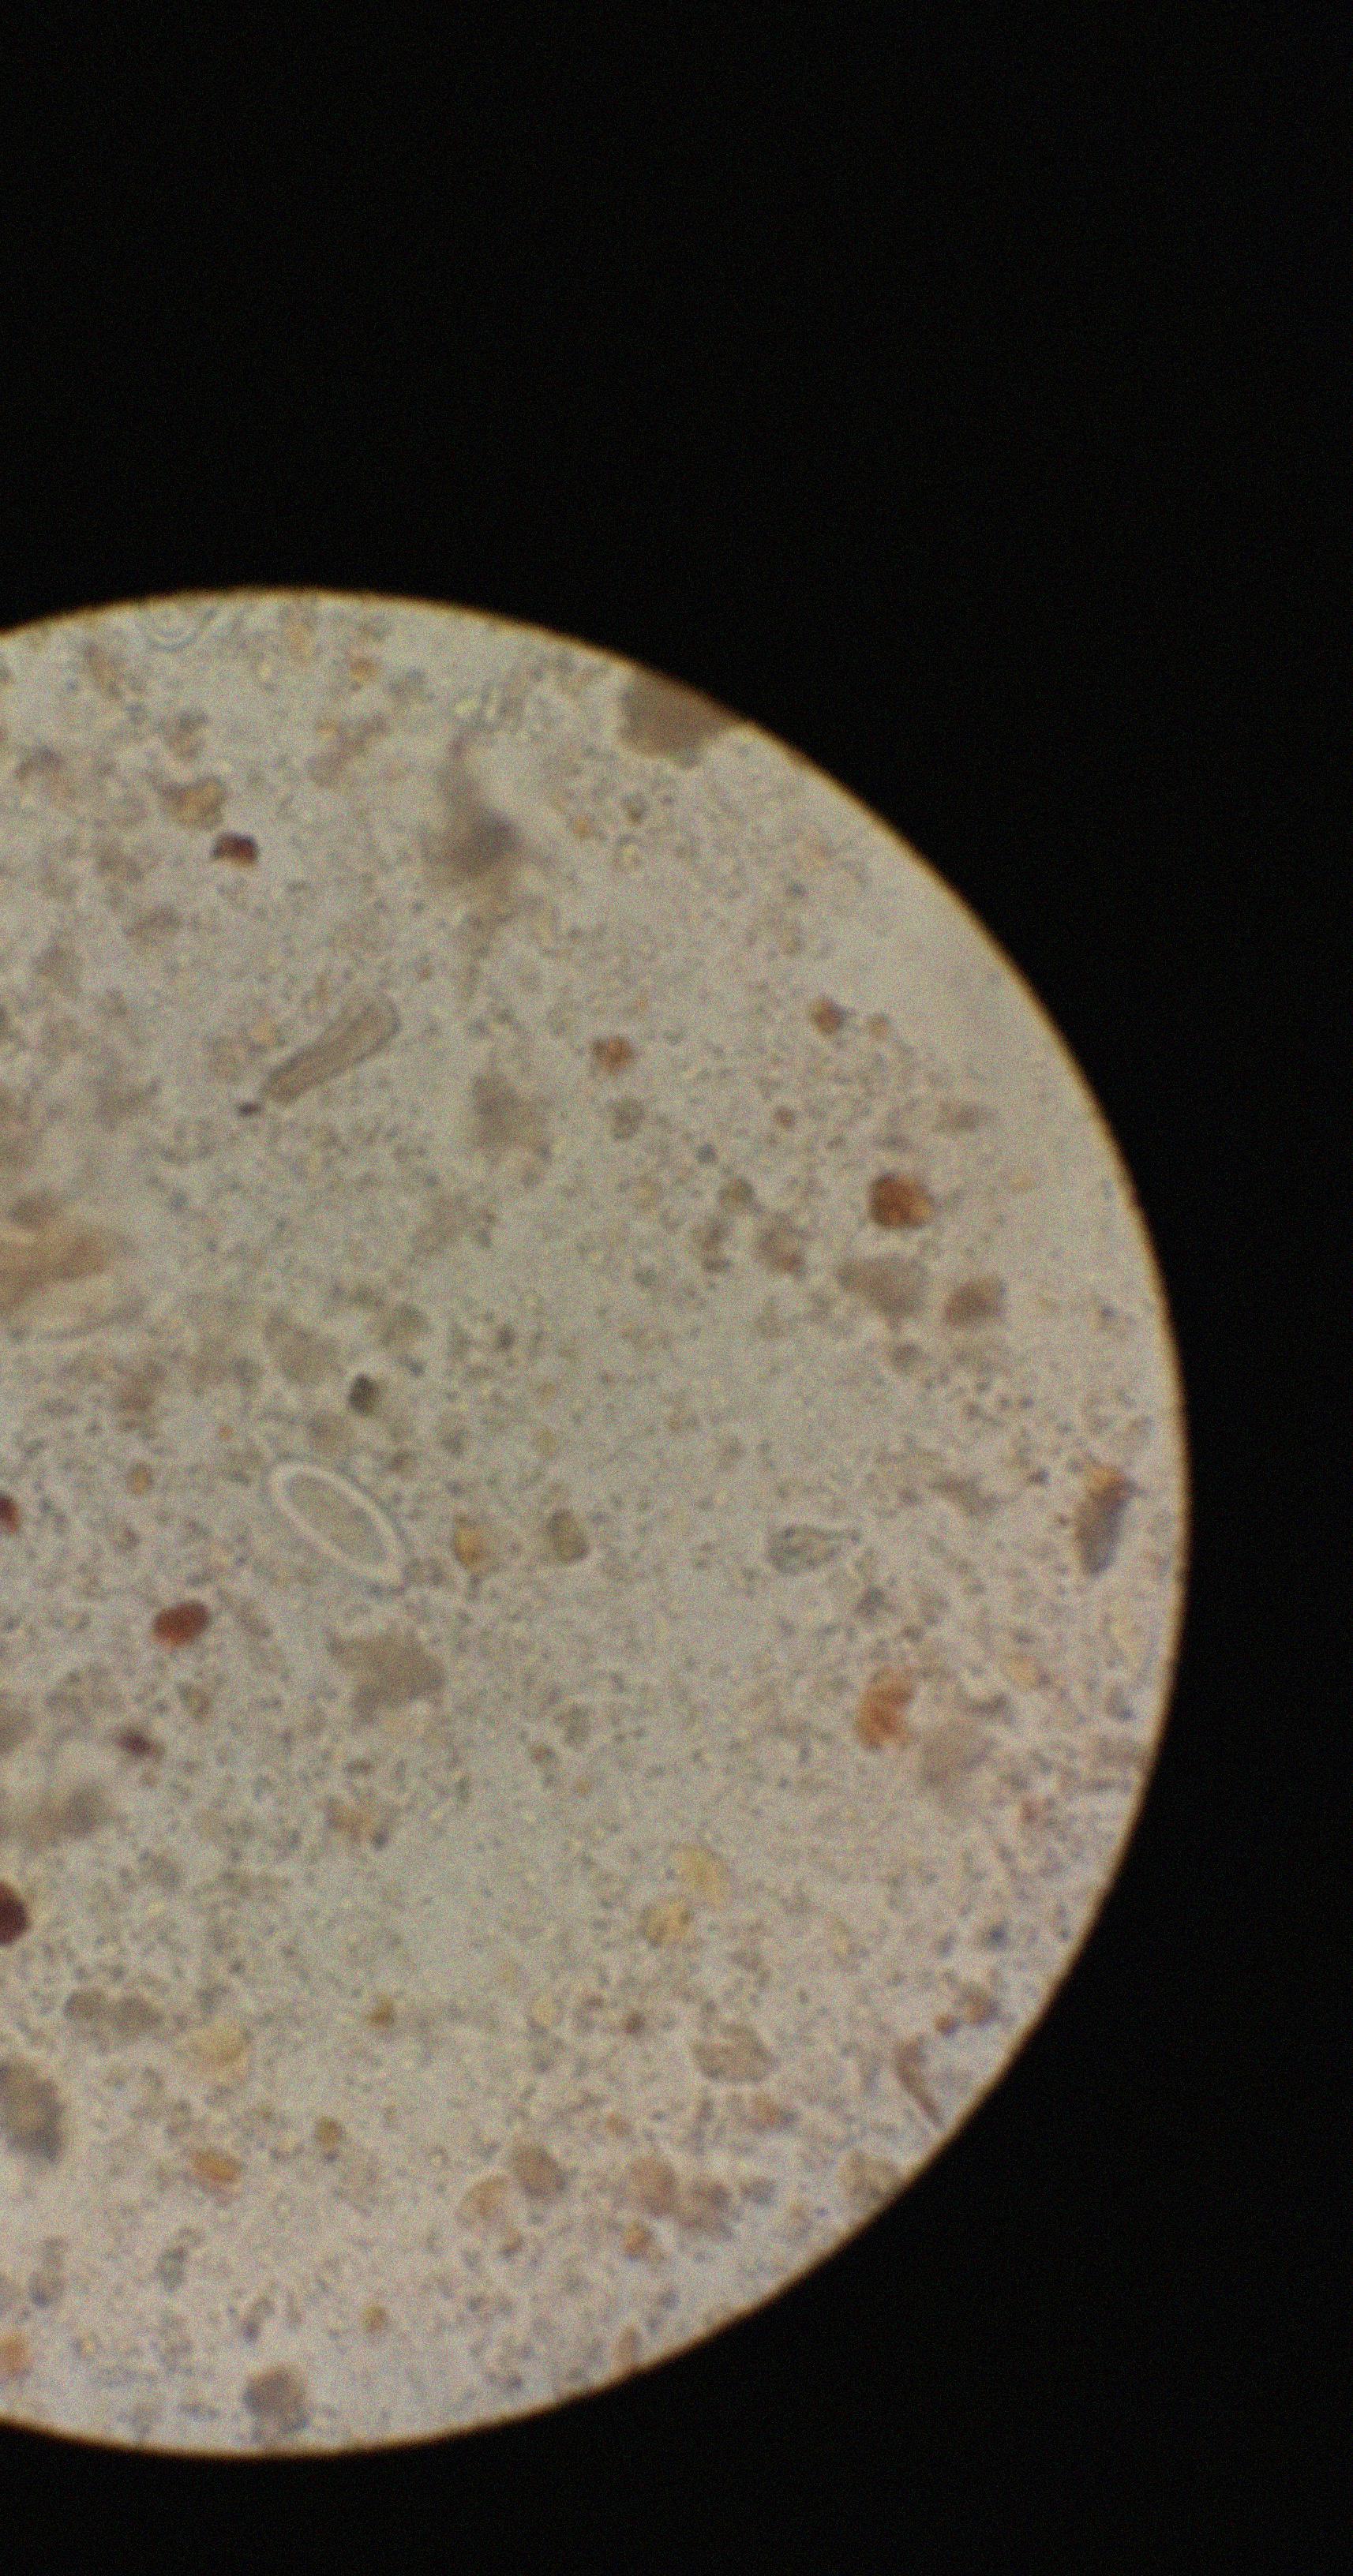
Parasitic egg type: Enterobius vermicularis